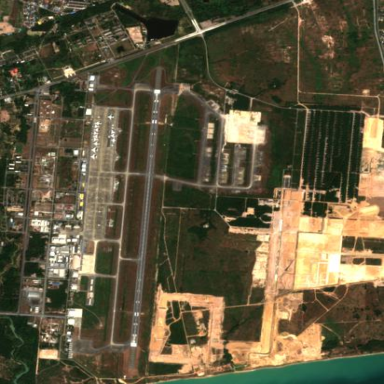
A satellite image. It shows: International airport with military/public aerodrome type.